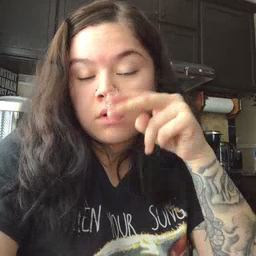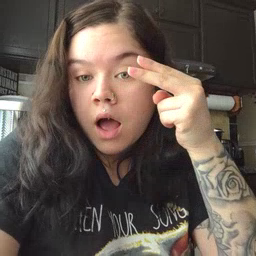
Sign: high